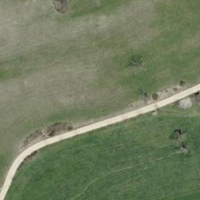
EUNIS habitat code: 52
Species observed at this site:
Prunus spinosa